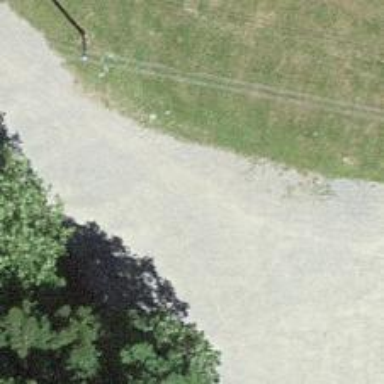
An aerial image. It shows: Unpaved track with grade2 tracktype.